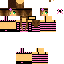
A female human skin with medium skin, wearing brown long hair dressed in a blue hoodie and black pants, featuring a closed mouth.